Field crop: maize
Growth stage: 1
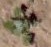
Species: chenopodium